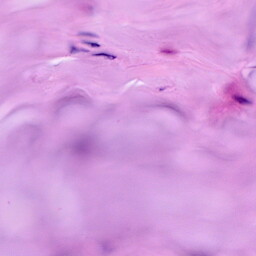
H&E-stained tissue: Breast